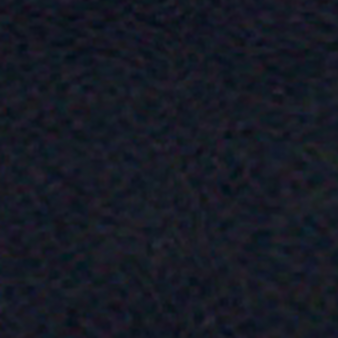
Label: other